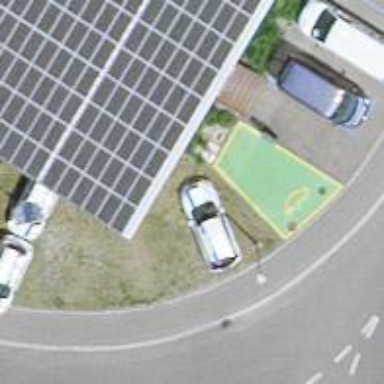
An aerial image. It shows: Charging station.